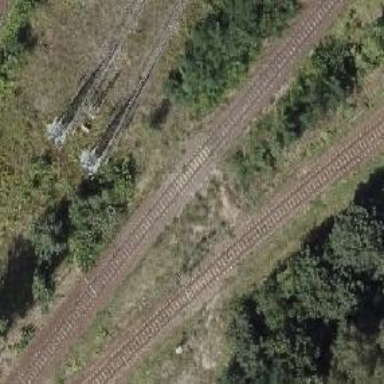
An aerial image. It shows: Full barrier level crossing along the railway.